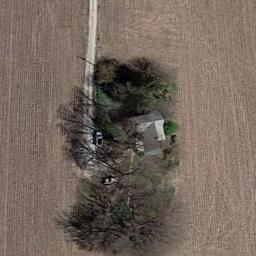
Label: residential